Question: I have got a window that looks like window1 and I would like it to look like window2:

This is my code:
'''
String q = "Have you used GUI before?";
JLabel textLabel2 = new JLabel(
"<html><div style="text-align: center;">" + q + "</html>", SwingConstants.CENTER);
add(textLabel2, BorderLayout.NORTH);
JPanel radioPanel = new JPanel();
add(radioPanel, BorderLayout.CENTER);
JPanel btnPanel = new JPanel();
add(btnPanel, BorderLayout.SOUTH);
'''
For the radio-buttons, I tried to use GridLayout, but it broke the position of "Yes" and "No". And for the "back" and "next" buttons, horizontal alignment did not work ('btnPanel.setAlignmentX(RIGHT_ALIGNMENT);'), apparently. Any solutions will be highly appreciated, I'm stuck with this bit way too long. Thanks
That is working perfectly fine:
'''
btnPanel.setLayout(new BoxLayout(btnPanel, BoxLayout.LINE_AXIS));
btnPanel.setBorder(BorderFactory.createEmptyBorder(0, 10, 10, 10));
btnPanel.add(Box.createHorizontalGlue());
'''
so the buttons problem is solved.
However, still can't get the radio-buttons fixed.
Fixed the background for the radio-buttons using 'setOpaque(false);'
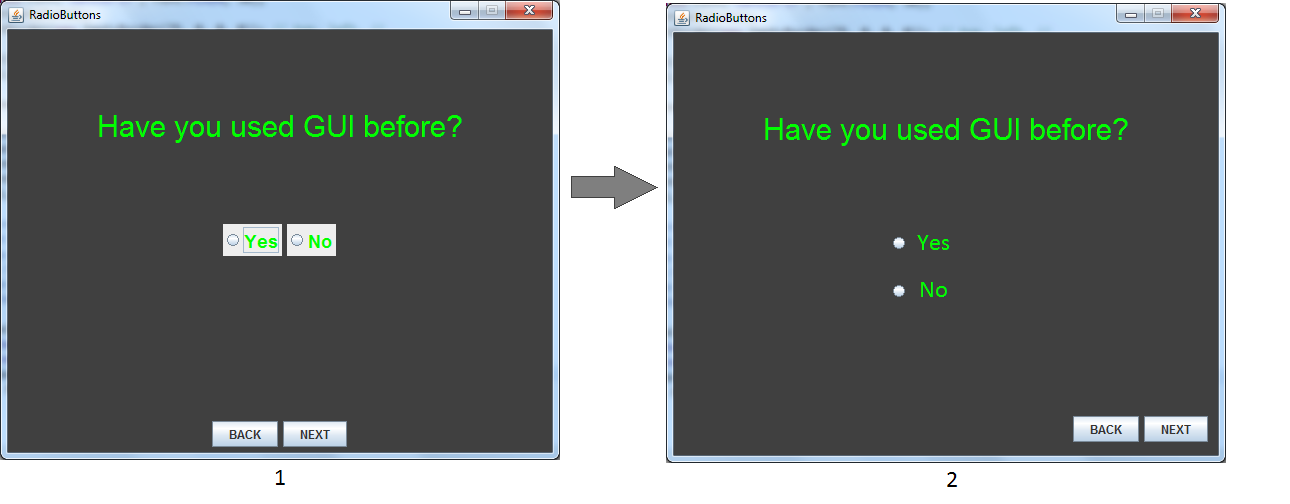
Answer: What do you mean by it "broke" the position of "yes" and "no" as a GridLayout should work just fine. I'd give it 1 column and 2 (or 0 for variable number of) rows via 'new GridLayout(0, 1)'. Be sure that its opaque property is set as false by doing 'radioPanel.setOpaque(false);'. This way it will show the background color of the container that it sits in. You may need to make the JRadioButtons non-opaque as well, I'm not sure.
Your btnPanel could use a BoxLayout and use Box.createGlue() to push the buttons over to the right side.
Most importantly -- if you haven't yet done so, please read the tutorials on use of the Swing layout managers which you can find <URL>.